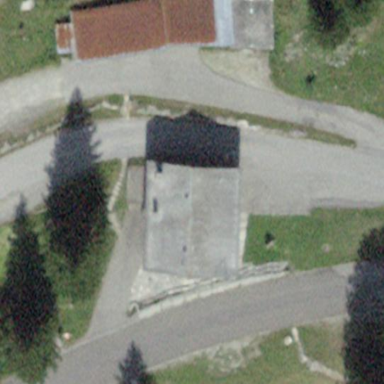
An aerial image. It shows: Building with gabled roof.